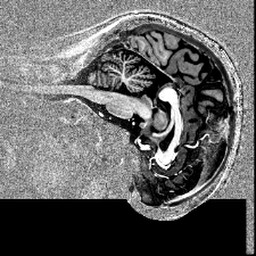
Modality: T1w
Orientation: sagittal
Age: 26
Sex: female